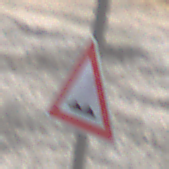
Verkehrszeichen: UnebeneFahrbahn
Umgebung: Outdoor, Nature
Tageszeit: Midday
Wetter: Clear
Licht: Natural
Jahreszeit: Summer
Kontrast: HighContrast